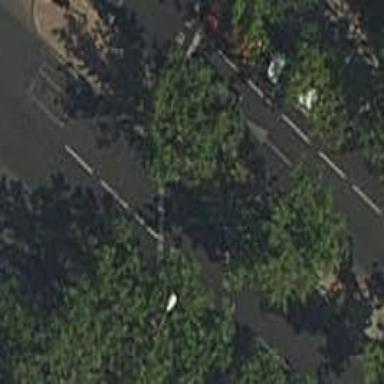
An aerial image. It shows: Road with traffic signals.